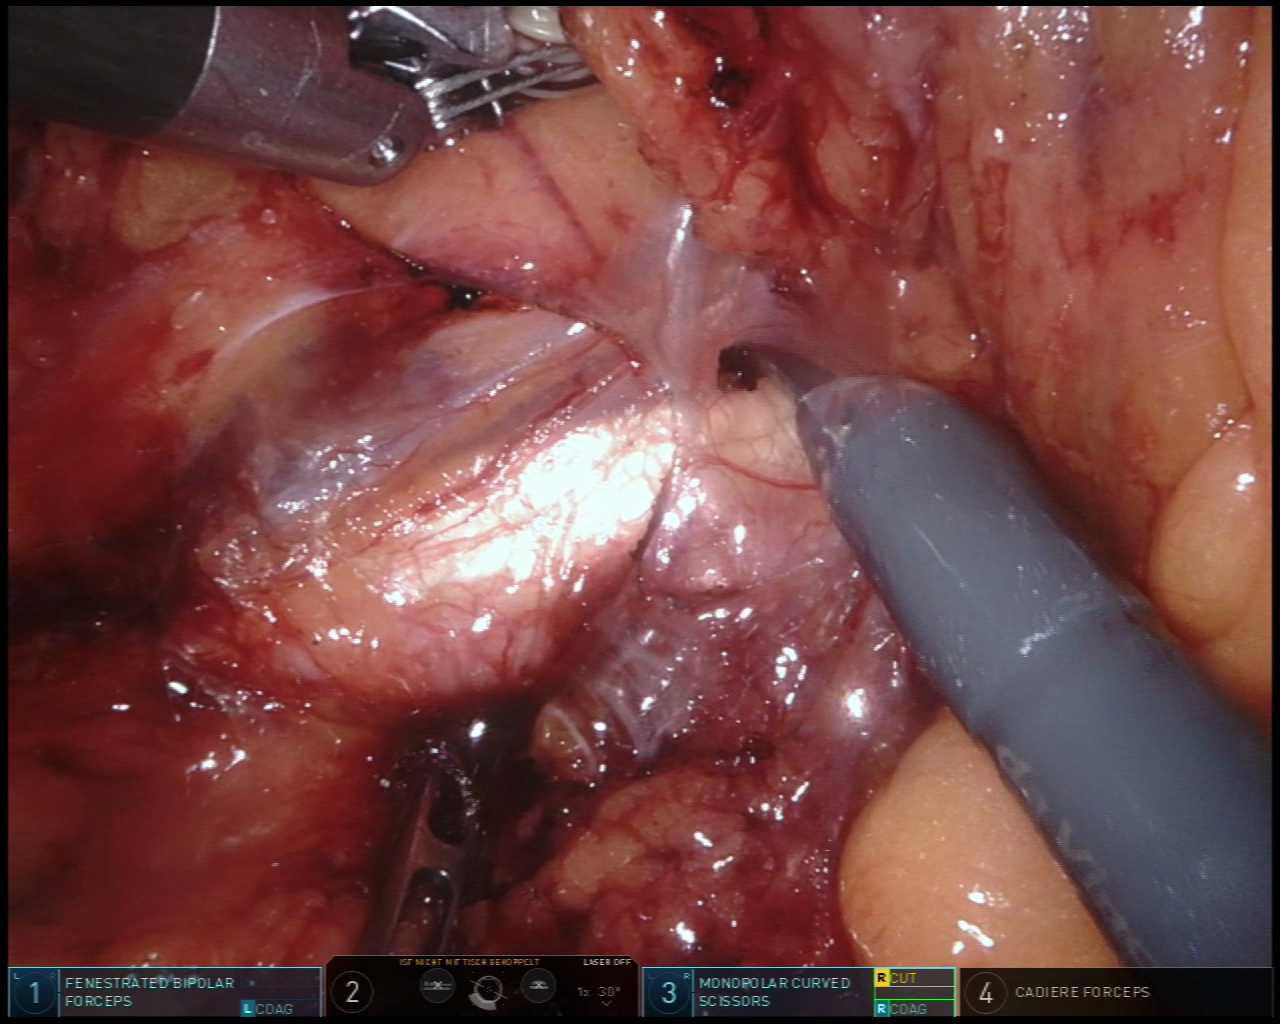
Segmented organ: ureter
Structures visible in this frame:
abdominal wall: no
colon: no
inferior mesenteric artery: no
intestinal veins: no
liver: no
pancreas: no
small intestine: no
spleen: no
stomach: no
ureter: yes
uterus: no
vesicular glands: no